RGB frame:
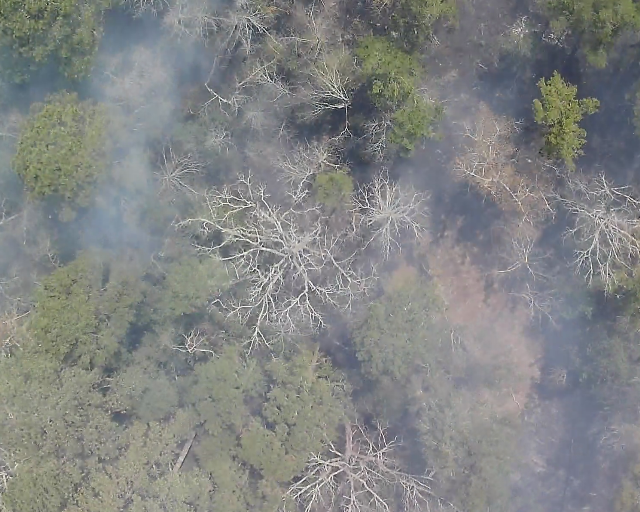
Thermal frame:
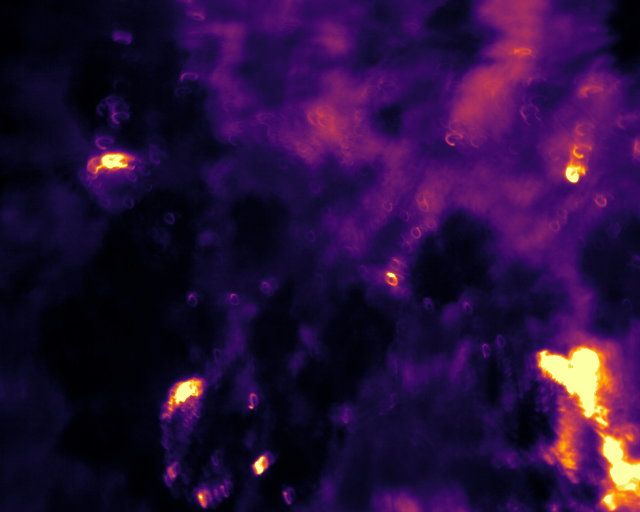
Captured: 2026-02-26 03:43:38
Pixels at or above 80 °C: 3218 (fraction of frame: 0.009821)